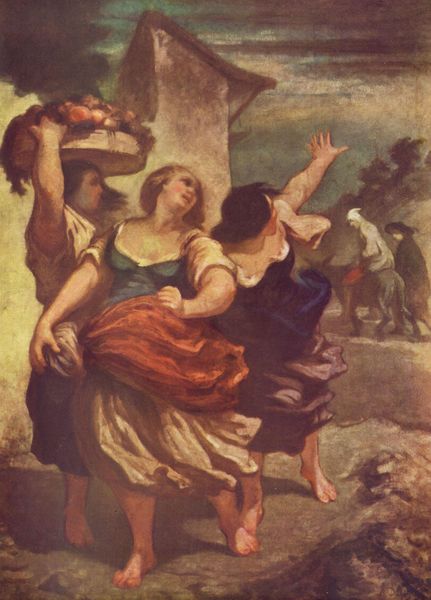
Titel: Der Müller, sein Sohn und der Esel
Künstler: Honoré Daumier
Standort: Glasgow
Institution: Art Gallery and Museum
Schlagwörter: baum, blau, dunkel, feuer, gemälde, gewitter, gruppe, hand, haut, himmel, kopf, mann, umhang, wolken, bäume, frauen, grün, landschaft, menschen, mädchen, stadt, abend, bewegung, braun, brust, busen, finger, frankreich, frau, geste, grau, haar, hut, kleid, kleider, männer, nacht, schwarz, strasse, weiss, zeichnung, dach, gebäude, haus, obst, rot, tier, tuch, weg, wolke, malerei, rock, blond, mütze, wand, arm, arme, barock, halten, mensch, schale, stehen, tablett, tragen, hände, öl, erde, wind, gehen, qualm, rauch, gewand, haare, drei, rokoko, esel, reiter, rund, turm, frucht, früchte, gemüse, reiten, schürze, spanien, äpfel, brüste, füße, düster, gasse, italien, mieder, röcke, bäuerinnen, ernte, laufen, schürzen, dorf, mauer, lila, rind, herbst, romantik, brand, sturm, wild, blue, hands, hat, men, people, red, white, women, essen, black, dark, dress, dresses, face, füllig, green, hair, ladies, old, painting, portrait, skirt, three, wall, weib, weiber, woman, yellow, goya, korb, brown, tor, flucht, barfuss, spanisch, fuss, abschied, fliehen, hast, rennen, daumier, sad, smoke, apple, clouds, food, fruit, man, naked, sky, stone, tree, building, head, hill, house, mountain, orange, young, street, tower, trees, village, eyes, feet, zipfelmütze, exterior, night, path, road, maria, reisende, früchtekorb, castle, color, purple, shadow, cap, mouth, scarf, walking, beard, flight, french, obstkorb, gruß, wave, kapuze, dirt, abwehr, human, waving, basket, winken, heimkehr, arms, cape, clothes, italian, walk, art, ground, hello, what, large, han, weather, reittier, animal, eye, farmer, horse, rundlich, fingers, zeigegestus, greif, travel, drall, riding, hastig, colour, chimney, dutch, run, pillar, humans, zuflucht, carrying, tan, hold, goodbye, verweht, honoré daumier, external, friut, beum, skirts, riders, fruits, frau trägt rüchte auf kopf, travelers, unwetter naht, zwei menschen im hintergrund, cream, donkey, travellers, fat, sadness, running, barefoot, apples, womens, donkeys, grief, bucket, toe, toes, maidens, aplle, feed, elbow, winding, farewell, away, depression, rip, paintint, lebewohl, middleage, ominious, mournful, korb auf dem kopf, tragende frau, womans, leaving, suspense, bounty, trip, women', bad weather, fugitive, winking, good by, famer, bye, departure, barefood, bassket, dutchlady, renassance